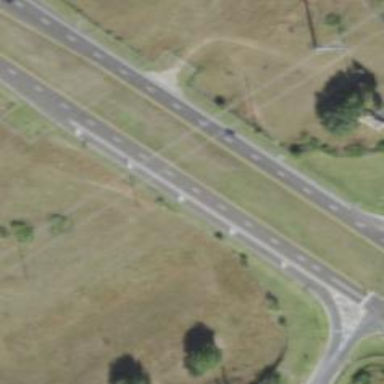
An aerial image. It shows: Asphalt road classified as primary highway with expressway characteristics.